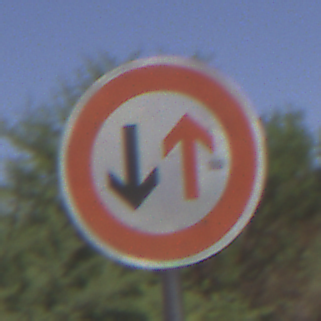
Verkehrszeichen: VorrangDesGegenverkehrs
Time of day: Midday
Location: Outdoor (RoadRail)
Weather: Clear
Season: NotSpecified
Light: Natural